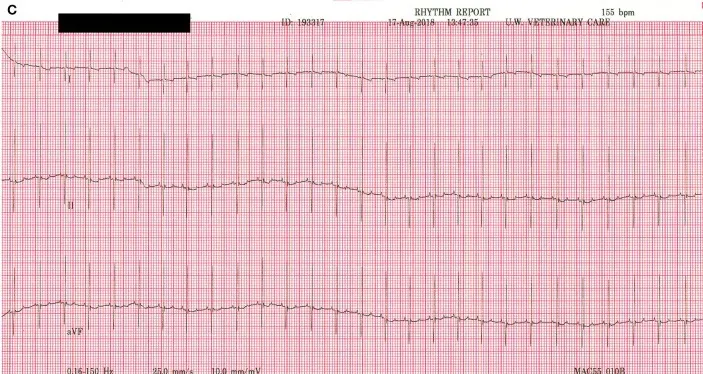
Transthoracic echocardiogram and electrocardiogram findings for puppy A4. (C) Normal electrocardiography results for puppy A4 at 11 weeks. Puppies A1-3 and puppies 5-7 all had normal electrocardiograms consistent with the tracing presented for puppy A4.
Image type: electrography (emg)